Question: I have implemented three star rating system based on popularity count in my website, but now my client wants to change colors of those three stars (default blue) to red, blue and green which shows the (degree of) popularity.
I've implemented this star rating system using CSS sprites, where I included two star images - golden and gray, in one sprite and displaying these using some logic. Works fine for one color, but how to implement three colours for each star?
HTML
'''
<div class="star-box">
<li>
<span class="stars"><?php echo $position;?></span>
</li>
</div>
'''
PHP
'''
if( !isset($_SESSION['ranking']) || $_SESSION['ranking']['points'] <= 1000 ) {
if( !isset($_SESSION['ranking']['points']) || $_SESSION['ranking']['points'] == '' ) {
$position = '0px';
$position = 0.00;
} else {
$position = ($_SESSION['ranking']['points'] * 0.14).'px';
$position = 0.75;
}
$str1 = 'class="active" ';
$str1 .= ' style="background-position:'.$position.' 9px;"';
}
if( $_SESSION['ranking']['points'] > 1000 && $_SESSION['ranking']['points'] <= 5000 ) {
if( !isset($_SESSION['ranking']['points']) || $_SESSION['ranking']['points'] == '' ) {
$position = '0px';
$position = 0.00;
} else {
$position = ($_SESSION['ranking']['points']*0.035).'px';
$position = 1.40;
}
}
'''
jQuery
'''
$(function() {
$('span.stars').stars();
});
$.fn.stars = function() {
return $(this).each(function() {
// get the value
var val = parseFloat($(this).html());
// make sure that the value is in (0 - 5) range, multiply to get width
val = Math.round(val * 4) / 4;
var size = Math.max(0, (Math.min(5, val))) * 16;
// create stars holder
var $span = $('<span />').width(size);
// replace the numerical value with stars
$(this).html($span);
});
}
'''
CSS
'''
span.stars, span.stars span {
display: block;
background: url(../../images/stars.png) 0 -16px repeat-x;
width: 50px;
height: 20px;
text-indent: -9999px;
}
span.stars span {
background-position: 0 0;
}
'''
SPRITE IMAGE :

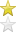
Answer: You could use session variables etc to control your CSS directly by using a php/css file. You could set star color, sprite position, all based on logic.
Link to your css
'''
<link rel='stylesheet' type='text/css' href='css/style.php' />
'''
Your css/php document
'''
<?php
header("Content-type: text/css; charset: UTF-8");
$CSSposition = $position;
?>
span.stars span {
background-position: <?php echo $CSSposition ?>;
}
'''
Here's a link to php/css document tutorial <URL>